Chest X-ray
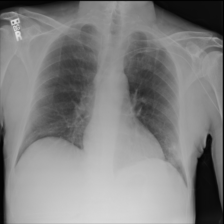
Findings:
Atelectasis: negative
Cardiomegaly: negative
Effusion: negative
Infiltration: negative
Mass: negative
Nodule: negative
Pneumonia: negative
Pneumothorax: negative
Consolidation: negative
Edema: negative
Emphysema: negative
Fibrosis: negative
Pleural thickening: negative
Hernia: negative